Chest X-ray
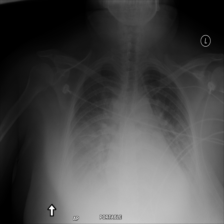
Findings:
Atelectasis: negative
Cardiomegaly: negative
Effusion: positive
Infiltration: positive
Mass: negative
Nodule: negative
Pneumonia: positive
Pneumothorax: negative
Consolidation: negative
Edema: positive
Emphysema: negative
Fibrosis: negative
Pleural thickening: negative
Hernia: negative